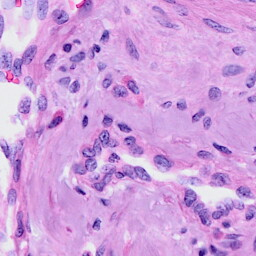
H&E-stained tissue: Cervix